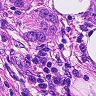
Metastatic tissue present: yes